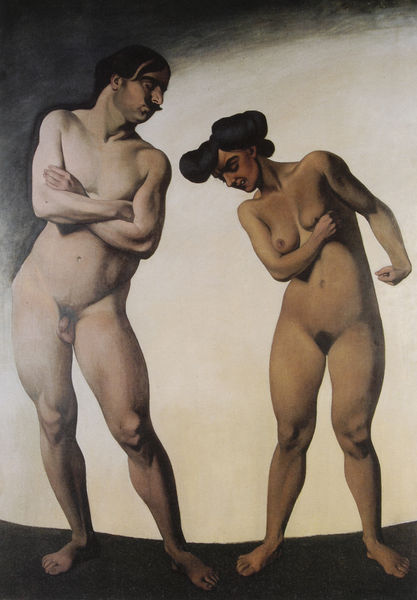
Titel: Der Haß
Künstler: Félix Vallotton
Institution: (Privatsammlung)
Schlagwörter: akt, baum, dunkel, fuß, gemälde, haut, kopf, mann, nackt, kubismus, menschen, bewegung, braun, brust, busen, frau, frisur, geste, haar, hell, nacht, schwarz, weiss, zeichnung, blick, expressionismus, malerei, tanz, bart, schnurrbart, arme, blass, stehen, hände, brücke, boden, haare, realismus, stehend, paar, tanzen, beine, brüste, füße, vallotton, italien, fluß, ölgemälde, karikatur, kraft, muskeln, homme, bauch, kontrapost, nackte, bauchnabel, geschlecht, knie, oberschenkel, scham, scheide, schenkel, vagina, schnauzbart, schnauzer, surreal, adam, adam et eve, barfuss, corps, dada, difforme, doppelbildnis, doppelportrait, doppelporträt, eva, futurismus, hell dunkel, hitler, laideur, nacktheit, paradies, parodie, penis, pärchen, schwarze haare, symetrie, dali, schwarz weiss, noir, verschränkt, firsur, muskel, wut, femme, ärger, klassizistisch, deformiert, proportionen, schamhaar, anspannung, brpcke, porno, trotz, mann und frau, aktzeichnung, schahm, moustache, otto dix, brudst, haell, 20. jahrhundert, nu, moustasche, eva braun